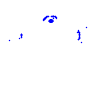
Particle: proton